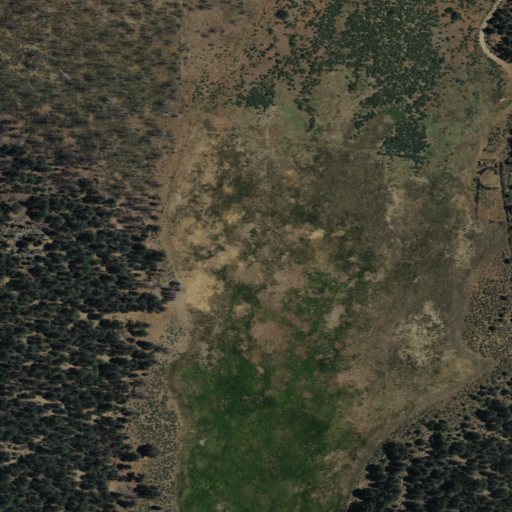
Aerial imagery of plain(s) in California named Chimney Meadow containing woody wetlands, grassland, shrub, herbaceous wetlands, and evergreen forest